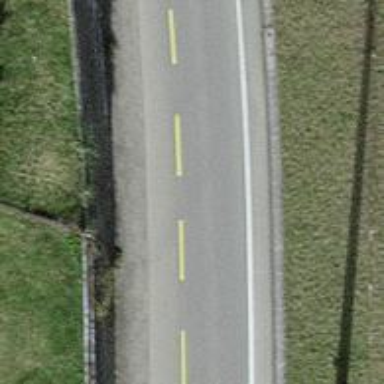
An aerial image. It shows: Asphalt road with primary link designation.